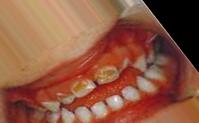
Condition: Caries